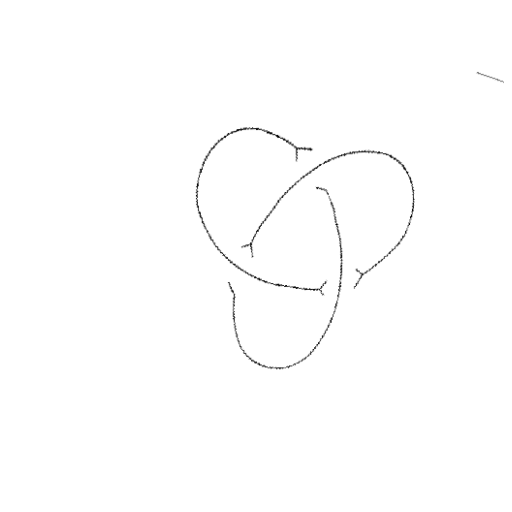
Crossing number: 3